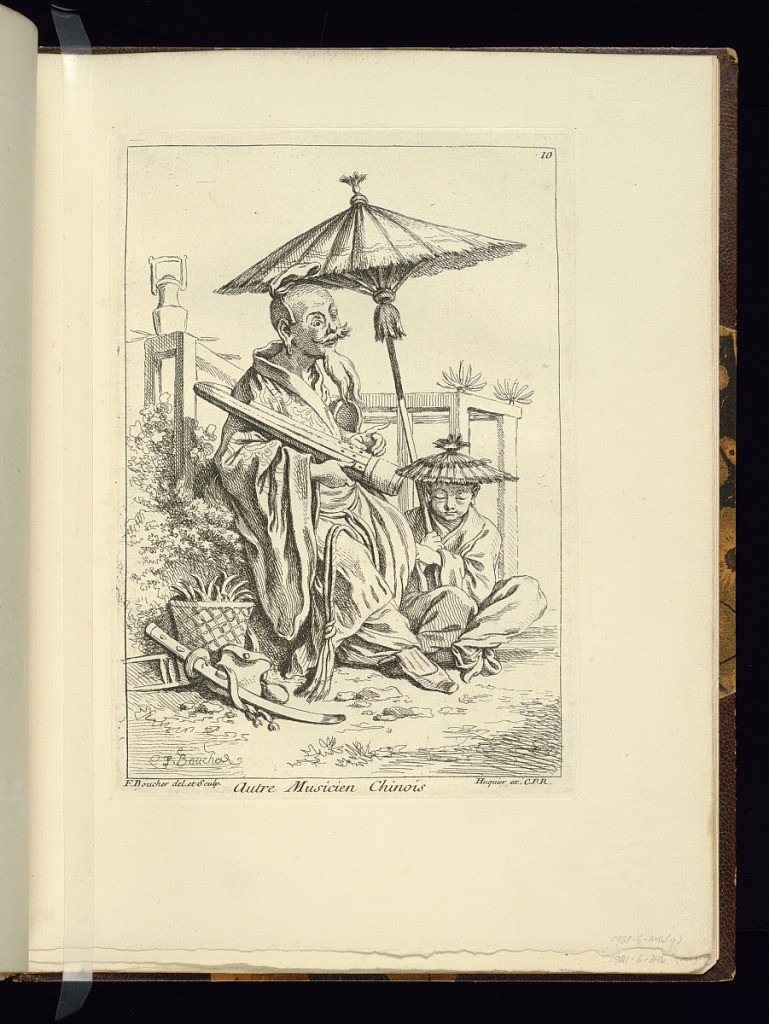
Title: Autre Musicien Chinois
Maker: François Boucher, French, 1703–1770
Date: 1738-1745
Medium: Etching on laid paper
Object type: Print
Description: Plate printed with two figures dressed in Chinese costume (chinoiserie) in a landscape. The elder, male figure sits and plays a musical instrument. He is shaded by a younger male figure, sitting on the ground, holding a parasol. The plate is signed (twice; Boucher etched his signature at lower left) and numbered.